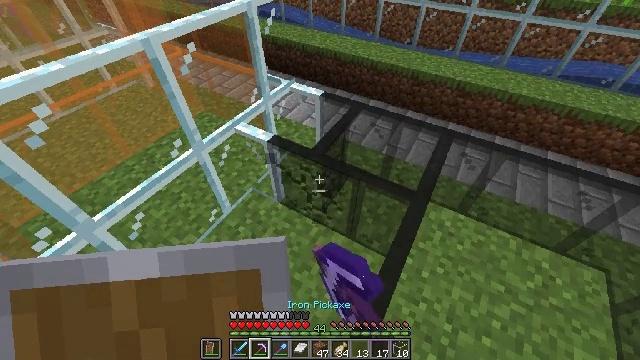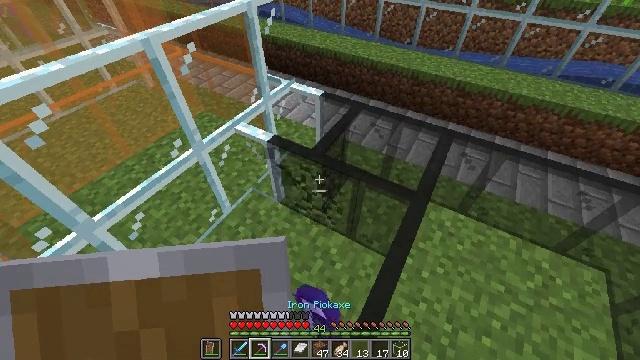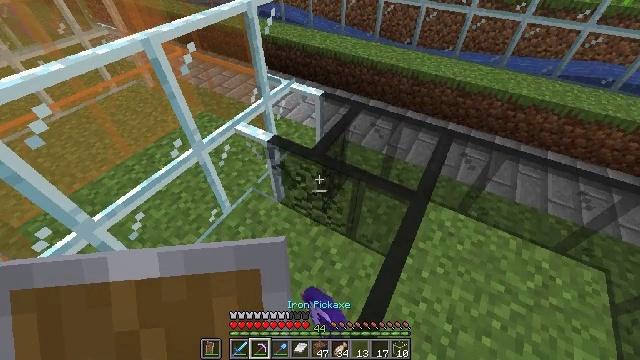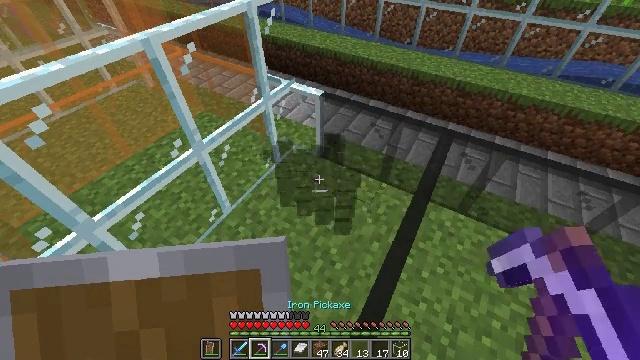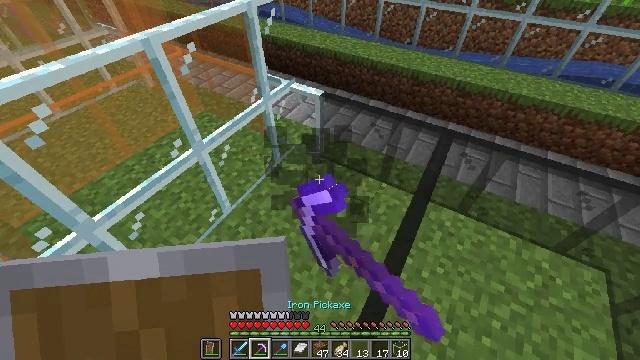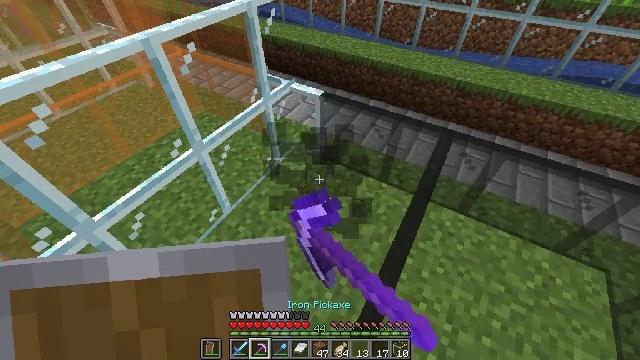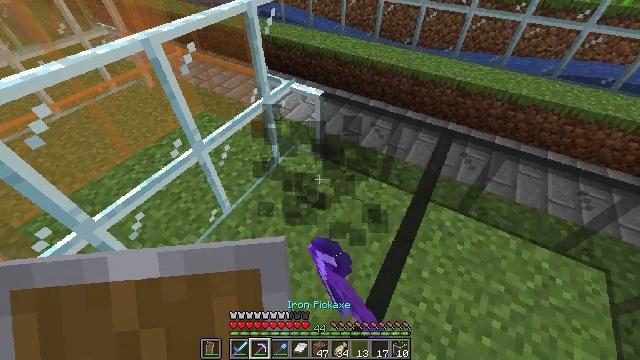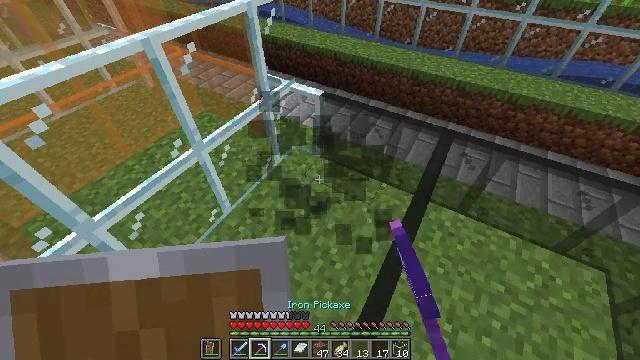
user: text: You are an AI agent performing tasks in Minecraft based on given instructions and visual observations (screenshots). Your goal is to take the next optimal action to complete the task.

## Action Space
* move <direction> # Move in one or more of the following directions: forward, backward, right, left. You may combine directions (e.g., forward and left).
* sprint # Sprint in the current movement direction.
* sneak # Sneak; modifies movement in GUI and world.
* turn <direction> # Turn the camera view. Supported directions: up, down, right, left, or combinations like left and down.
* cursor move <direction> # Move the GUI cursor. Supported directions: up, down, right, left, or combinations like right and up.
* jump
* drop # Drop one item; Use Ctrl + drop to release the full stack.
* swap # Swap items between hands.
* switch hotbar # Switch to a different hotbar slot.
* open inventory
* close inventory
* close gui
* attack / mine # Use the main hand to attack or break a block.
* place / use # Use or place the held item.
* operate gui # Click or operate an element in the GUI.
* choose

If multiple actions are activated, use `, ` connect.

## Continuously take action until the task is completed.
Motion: motion action
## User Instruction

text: Gather the black stained glass pane.
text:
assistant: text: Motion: attack / mine
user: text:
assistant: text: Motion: attack / mine
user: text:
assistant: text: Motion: attack / mine
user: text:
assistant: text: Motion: attack / mine
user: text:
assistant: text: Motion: attack / mine
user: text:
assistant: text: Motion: attack / mine
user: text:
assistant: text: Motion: attack / mine
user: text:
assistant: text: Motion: attack / mine